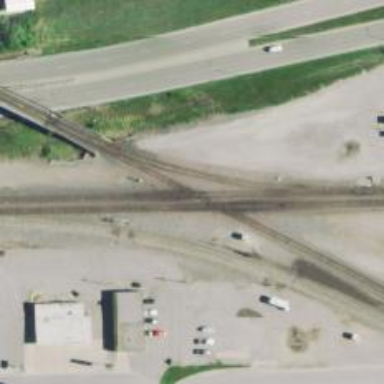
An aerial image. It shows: Railway crossing.